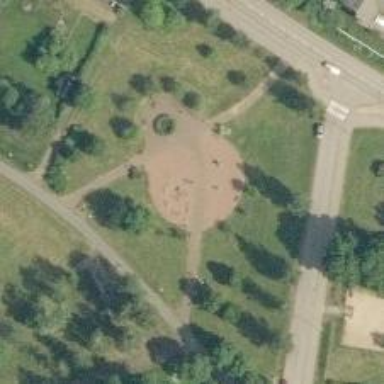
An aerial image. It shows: Fitness station in leisure land area.